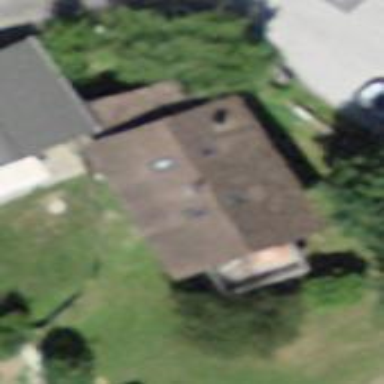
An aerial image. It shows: Simple house.